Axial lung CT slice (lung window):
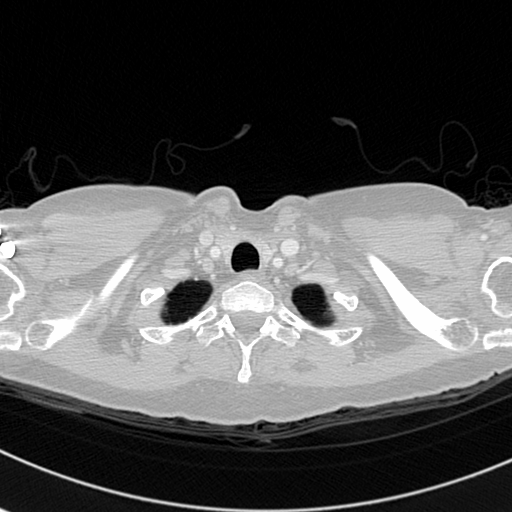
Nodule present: no